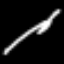
Label: squiggle